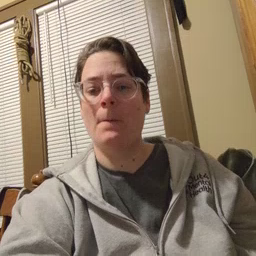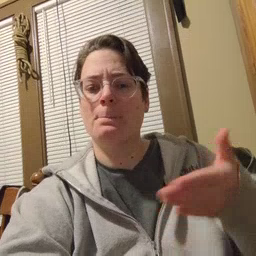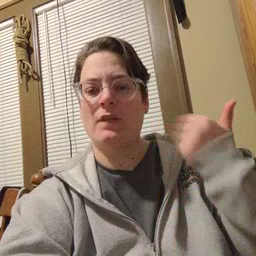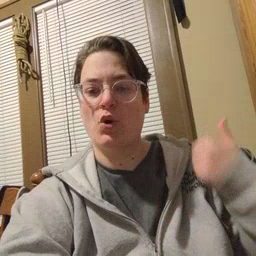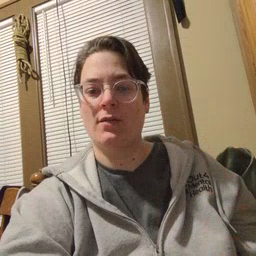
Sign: before